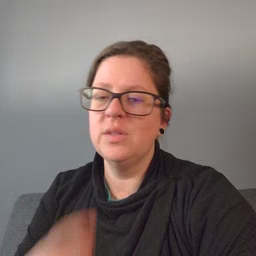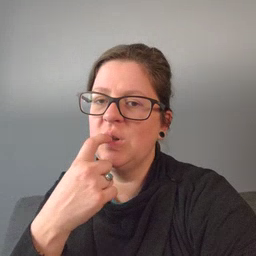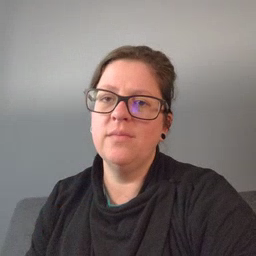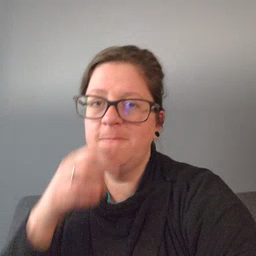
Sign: tooth